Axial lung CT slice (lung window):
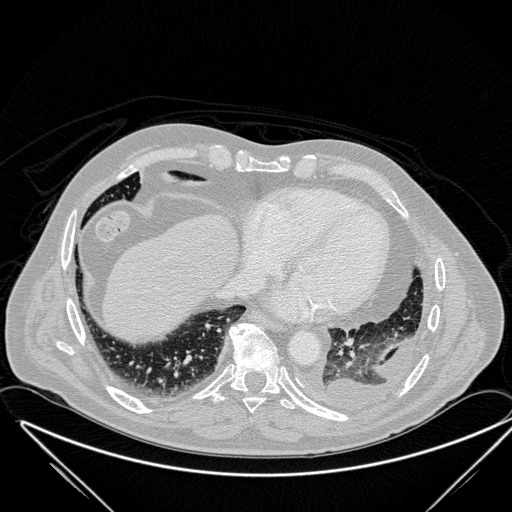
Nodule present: no